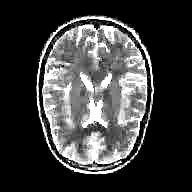
Label: notumor